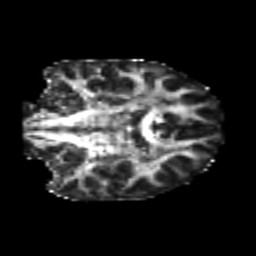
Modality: FA
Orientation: coronal
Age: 20
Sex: female
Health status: healthy
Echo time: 0.074 s